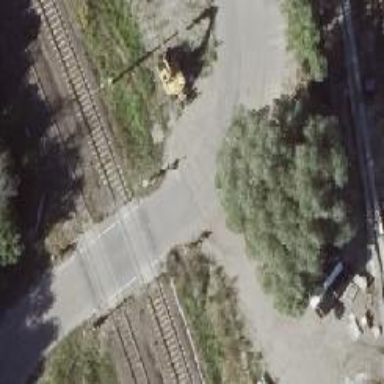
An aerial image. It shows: Level railway crossing with lights and double half barrier.